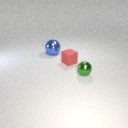
small green metal sphere to the right of small red rubber cube